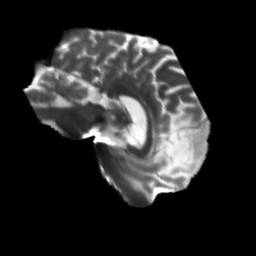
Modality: T2w
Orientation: sagittal
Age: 58
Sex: male
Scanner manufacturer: siemens
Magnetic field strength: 3 T
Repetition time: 5.47 s
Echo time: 0.0854 s